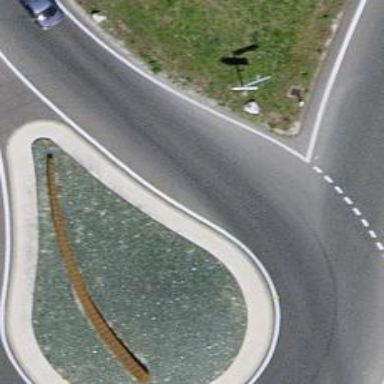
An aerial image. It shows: Tertiary road leading to roundabout junction.